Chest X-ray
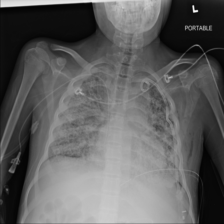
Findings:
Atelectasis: negative
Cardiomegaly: negative
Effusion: negative
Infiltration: negative
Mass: negative
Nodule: negative
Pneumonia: negative
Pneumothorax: positive
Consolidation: negative
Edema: negative
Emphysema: negative
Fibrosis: negative
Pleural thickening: positive
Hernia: negative